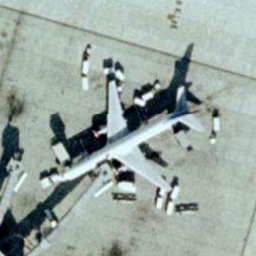
Label: airplane